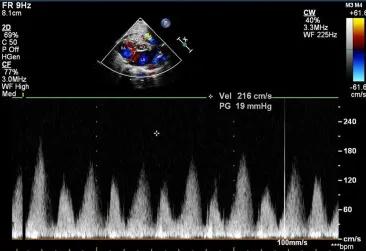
Echocardiographic findings. A normal ventricular wall thickness but. Slightly accelerated blood flow in the right ventricular outflow tract.
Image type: radiology (ultrasound)